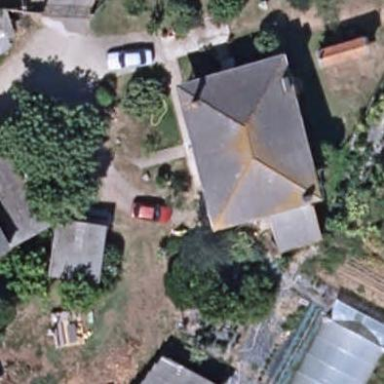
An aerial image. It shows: Simple house.